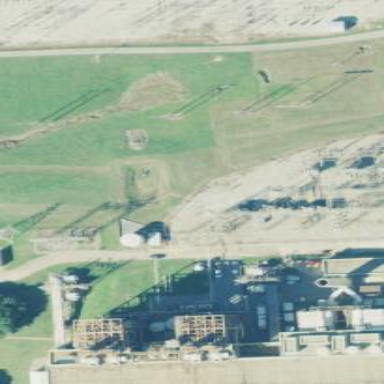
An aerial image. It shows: Outdoor power substation. The substation is at the transmission level. It is surrounded by fence.